Question: Iam a SharePoint administrator for X Company. I plan to upgrade the Microsoft Office SharePoint Server 2007 server farm to SharePoint Server 2010. SharePoint Server 2007 Configurations The SharePoint Server 2007 server farm contains the servers configured as shown in the following table.
Server1 and Server2 are load balanced by using a hardware load balancer. The server farm has the following configurations: .Two Shared Services Providers .Two Web applications named Web1 and Web2 .A 500GB site collection in Web1 .A 700GB site collection in Web2 .Microsoft Office PerformancePoint Server 2007 data and dashboards To prepare for the upgrade, I deleted 200 GB of text documents from Web1 and 400 GB of text documents from Web2.
Technical Requirements : .Users must be able to access upgraded and nonupgraded sites during the upgrade process. .All PerformancePoint data and dahboard information must be migrated to SharePoint Server 2010.
Security Requirements: sers must be able to access all documents during the upgrade process.
I am evaluating whether to implement an inplace upgrade to SharePoint Server 2010. I need to identify how many index partitions will be created during the inplace upgrade. How many index partitions will be created?
Can somebody explain me more about index partitions?
PD: This question is adjusted from a training question for SP 2010 Certification.
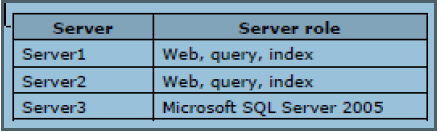
Answer: Your question is only how many index partitions are created? Automatically? None. Index partitions only spread your search application index over several partitions, hence speeding up your searches (and decreasing the size and needed RAM for the DB on the server holding a subset of your index). There is a <URL> per search application.
You can read some about <URL>.